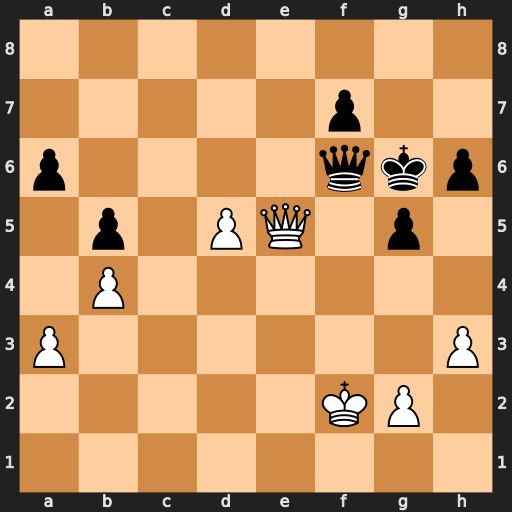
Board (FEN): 8/5p2/p4qkp/1p1PQ1p1/1P6/P6P/5KP1/8
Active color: w
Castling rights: -
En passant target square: -
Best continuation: Qxf6+ Kxf6 Kf3 Ke5 Kg4 Kxd5 Kh5 Kc4 Kxh6